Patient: sex F, age 56
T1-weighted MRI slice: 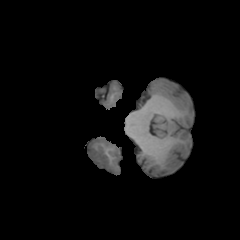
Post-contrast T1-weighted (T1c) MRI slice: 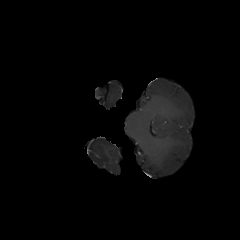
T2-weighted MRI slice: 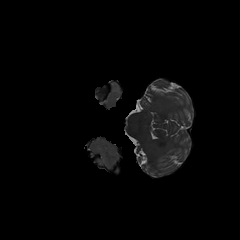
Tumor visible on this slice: no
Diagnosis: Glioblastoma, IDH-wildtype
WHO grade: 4